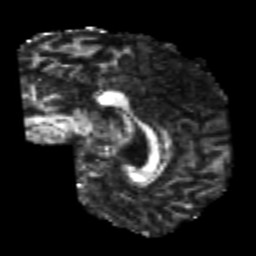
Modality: FA
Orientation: sagittal
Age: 22
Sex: male
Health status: healthy
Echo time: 0.074 s